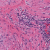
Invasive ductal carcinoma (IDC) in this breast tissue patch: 0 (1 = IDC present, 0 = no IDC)